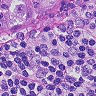
Metastatic tissue present: yes